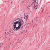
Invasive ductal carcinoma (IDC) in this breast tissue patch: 0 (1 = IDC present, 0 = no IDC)